Question: I know it's possible to add some layouts like 'Button' and 'TextView' to a 'LinearLayout'. I want to create more then one 'TextView' based on the condition of a for loop.
I have tried it with my own way, but I am not able to create it. Does anybody know how to create it?
The for loop will be different based on the condition. Please help me regarding this. Is it possible to create the array of 'TextView'?
I already have set the layout with
'''
setContentView(R.layout.result_page);
'''
I am using Function to add that view to my existing view:
'''
public void addAll()
{
LinearLayout layout = (LinearLayout)findViewById(R.id.myLayout);
layout.setOrientation(1);
TextView name[] = null;
TextView website[] = null;
TextView category[] = null;
for (int i = 0; i < 5; i++)
{
name[i] = new TextView(this);
name[i].setText("Name = Shreyash");
website[i] = new TextView(this);
website[i].setText("Website = shreyah.co.cc");
category[i] = new TextView(this);
category[i].setText("Website Category = OWN");
layout.addView(name[i]);
layout.addView(website[i]);
layout.addView(category[i]);
}
}
'''
But after that if I run the Application, it shows me error like:
'''
09-08 11:03:28.755: ERROR/AndroidRuntime(318): FATAL EXCEPTION: main
09-08 11:03:28.755: ERROR/AndroidRuntime(318): java.lang.RuntimeException: Unable to start activity ComponentInfo{com.quiz.spellingquiz/com.quiz.spellingquiz.ResultDisplayPage}: java.lang.NullPointerException
09-08 11:03:28.755: ERROR/AndroidRuntime(318): at android.app.ActivityThread.performLaunchActivity(ActivityThread.java:2663)
09-08 11:03:28.755: ERROR/AndroidRuntime(318): at android.app.ActivityThread.handleLaunchActivity(ActivityThread.java:2679)
09-08 11:03:28.755: ERROR/AndroidRuntime(318): at android.app.ActivityThread.access$2300(ActivityThread.java:125)
09-08 11:03:28.755: ERROR/AndroidRuntime(318): at android.app.ActivityThread$H.handleMessage(ActivityThread.java:2033)
09-08 11:03:28.755: ERROR/AndroidRuntime(318): at android.os.Handler.dispatchMessage(Handler.java:99)
09-08 11:03:28.755: ERROR/AndroidRuntime(318): at android.os.Looper.loop(Looper.java:123)
09-08 11:03:28.755: ERROR/AndroidRuntime(318): at android.app.ActivityThread.main(ActivityThread.java:4627)
09-08 11:03:28.755: ERROR/AndroidRuntime(318): at java.lang.reflect.Method.invokeNative(Native Method)
09-08 11:03:28.755: ERROR/AndroidRuntime(318): at java.lang.reflect.Method.invoke(Method.java:521)
09-08 11:03:28.755: ERROR/AndroidRuntime(318): at com.android.internal.os.ZygoteInit$MethodAndArgsCaller.run(ZygoteInit.java:868)
09-08 11:03:28.755: ERROR/AndroidRuntime(318): at com.android.internal.os.ZygoteInit.main(ZygoteInit.java:626)
09-08 11:03:28.755: ERROR/AndroidRuntime(318): at dalvik.system.NativeStart.main(Native Method)
09-08 11:03:28.755: ERROR/AndroidRuntime(318): Caused by: java.lang.NullPointerException
09-08 11:03:28.755: ERROR/AndroidRuntime(318): at com.quiz.spellingquiz.ResultDisplayPage.addAll(ResultDisplayPage.java:59)
09-08 11:03:28.755: ERROR/AndroidRuntime(318): at com.quiz.spellingquiz.ResultDisplayPage.onCreate(ResultDisplayPage.java:34)
09-08 11:03:28.755: ERROR/AndroidRuntime(318): at android.app.Instrumentation.callActivityOnCreate(Instrumentation.java:1047)
09-08 11:03:28.755: ERROR/AndroidRuntime(318): at android.app.ActivityThread.performLaunchActivity(ActivityThread.java:2627)
09-08 11:03:28.755: ERROR/AndroidRuntime(318): ... 11 more
'''
Where am I wrong regarding this?
I got the result with DeeV's code like this:

But I want to set the Word under the tag word, and Answer under the tag answer. But how it is possible?
I think I have to set another LinearLayout for that. How I set another LinearLayout for that type of appearance?
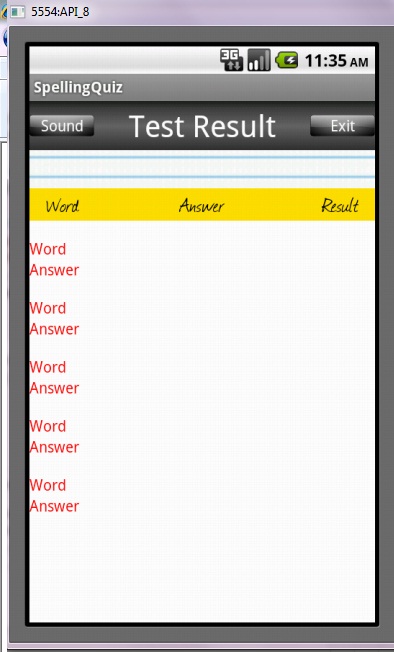
Answer: You only need to create an array if you need to change the 'TextViews' later. However, if you do need to make an array, then something like this should work.
'''
List<TextView> textList = new ArrayList<TextView>(NUM_OF_TEXTS);
for(int i = 0; i < NUM_OF_TEXTS; i++)
{
TextView newTV = new TextView(context);
newTV.setText("New message.");
newTV.setTextColor(0xFFFF0000);
/**** Any other text view setup code ****/
myLinearLayout.addView(newTV);
textList.add(newTV);
}
'''
If the text is static once created, then you can simply remove any reference to the list in code, and it will still be added to the 'LinearLayout'.
Assuming I understand your question right, you want the layout to be something like this:
'''
Word:
Big
Answer:
42
Word:
Small
Answer:
Tough
Word:
Example
Answer:
Another Answer
'''
In that case, you literally don't have to do much. 'LinearLayout' will put everything in the order that you place it with 'addView'. To update my previous code, this should work:
'''
List<TextView> wordList = new ArrayList<TextView>(NUM_OF_WORDS);
List<TextView> answerList = new ArrayList<TextView>(NUM_OF_ANSWERS);
for(int i = 0; i < NUM_OF_WORDS; i++){
TextView blankText = new TextView(context);
TextView wordText = new TextView(context);
TextView answerText = new TextView(context);
blankText.setText(" ");
wordText.setText("Word:");
answerText.setText("Answer:");
TextView newWord = new TextView(context);
newWord.setText(**** some method of getting the word ****);
TextView newAnswer = new TextView(context);
newAnswer.setText(**** some method of getting the answer ****);
/**** Any other text view setup code ****/
myLinearLayout.addView(wordText);
myLinearLayout.addView(newWord);
myLinearLayout.addView(answerText);
myLinearLayout.addView(newAnswer);
myLinearLayout.addView(blankText);
wordList.add(newWord);
answerList.add(newAnswer);
}
'''